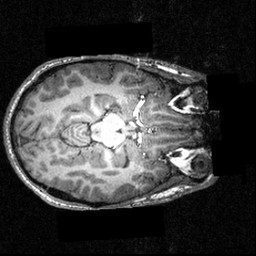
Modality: T1w
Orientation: axial
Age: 21
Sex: male
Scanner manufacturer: siemens
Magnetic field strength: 3.951 T
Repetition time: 1.5 s
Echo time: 0.00335 s